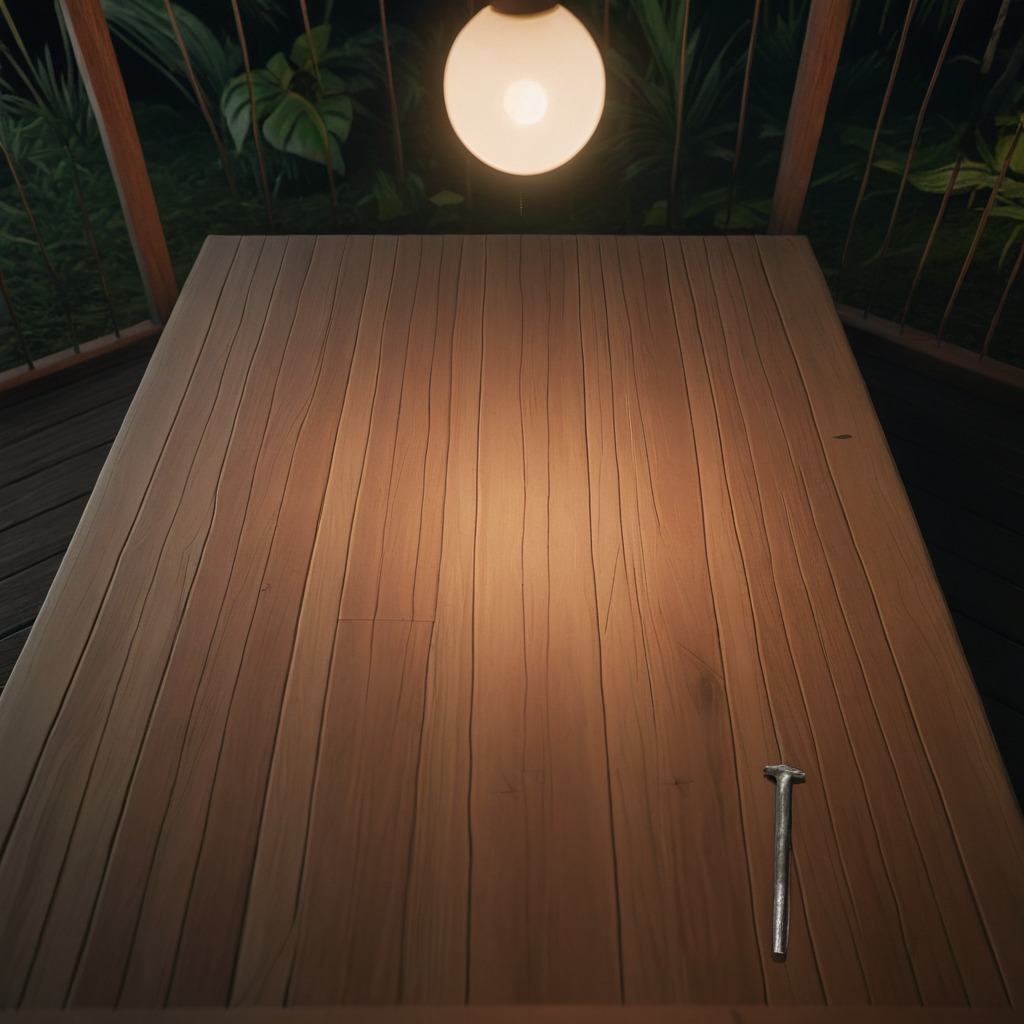
A clean wooden table inside a jungle field workshop tent at night with soft shadows and worn but an iron nail lying on it.